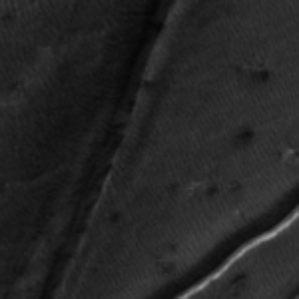
Label: frost